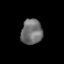
Tissue: lung
Cell type: Epithelial cells
Senescence score: 0.2438
Nuclear area (px): 532
Mean DAPI intensity: 111.212